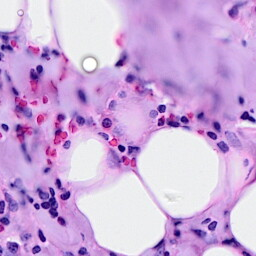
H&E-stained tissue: Breast